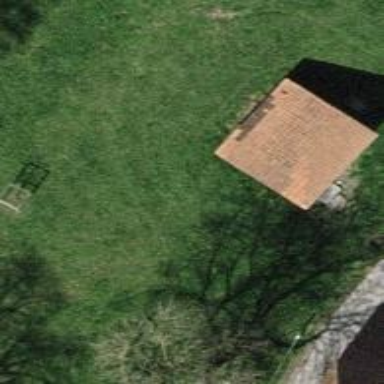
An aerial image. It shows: Cabin is depicted in the image.